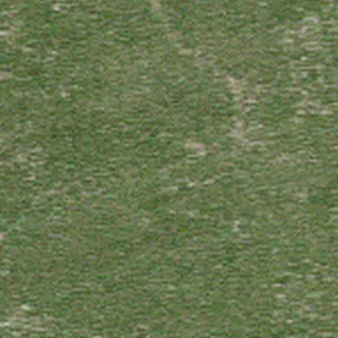
Label: other